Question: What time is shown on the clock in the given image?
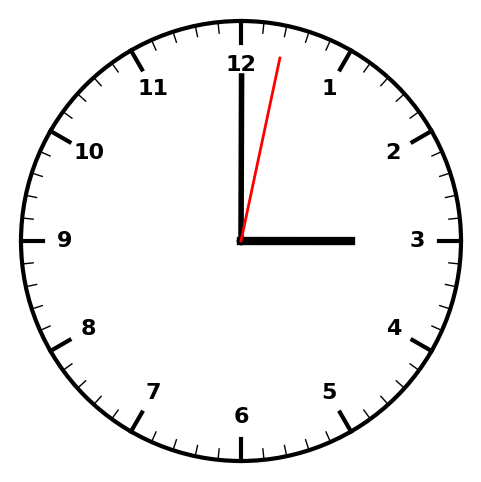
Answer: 03:00:02